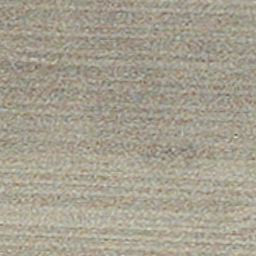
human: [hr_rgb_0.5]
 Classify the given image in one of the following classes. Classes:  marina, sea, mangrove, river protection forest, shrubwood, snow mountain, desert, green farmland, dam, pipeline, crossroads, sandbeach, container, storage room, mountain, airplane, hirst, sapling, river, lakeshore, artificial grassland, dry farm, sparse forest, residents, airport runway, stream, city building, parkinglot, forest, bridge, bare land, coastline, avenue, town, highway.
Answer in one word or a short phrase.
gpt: dry farm